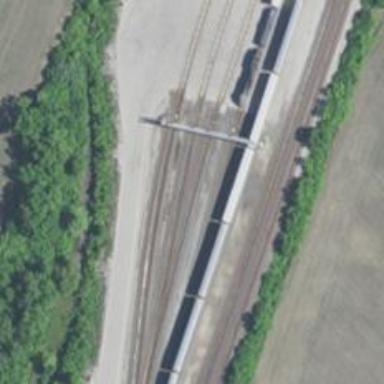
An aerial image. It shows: Railway yard used for servicing trains.